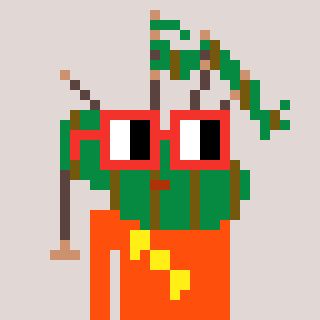
a pixel art character with square red glasses, a bagpipe-shaped head and a orange-colored body on a warm background